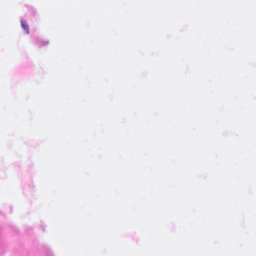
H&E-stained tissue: Breast